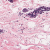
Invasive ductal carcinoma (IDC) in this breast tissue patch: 0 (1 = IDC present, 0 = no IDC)